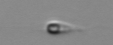
Label: flagellate_morphotype3